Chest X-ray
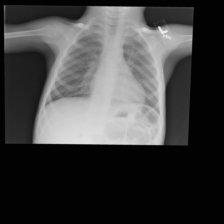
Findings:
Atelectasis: negative
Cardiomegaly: negative
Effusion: negative
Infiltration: negative
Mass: negative
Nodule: negative
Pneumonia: negative
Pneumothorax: negative
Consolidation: negative
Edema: negative
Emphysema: negative
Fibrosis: negative
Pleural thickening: negative
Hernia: negative